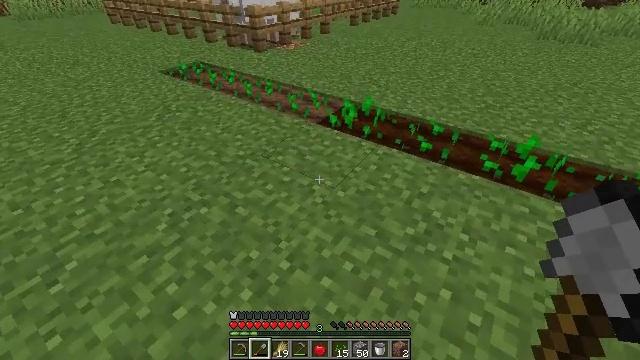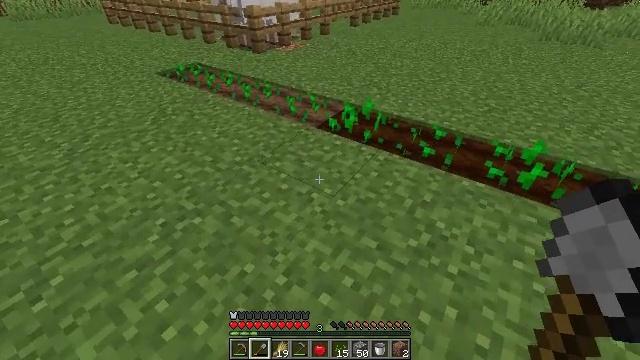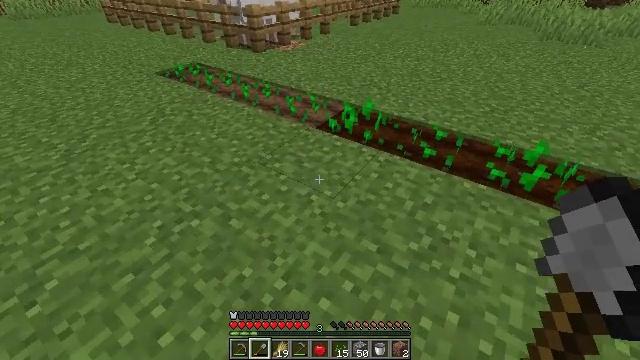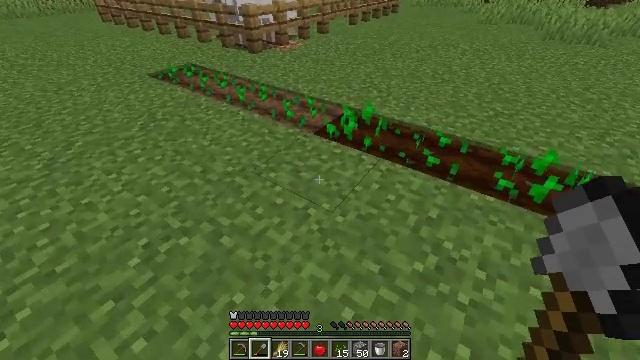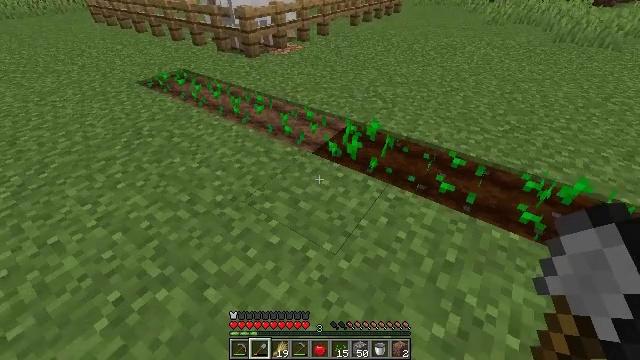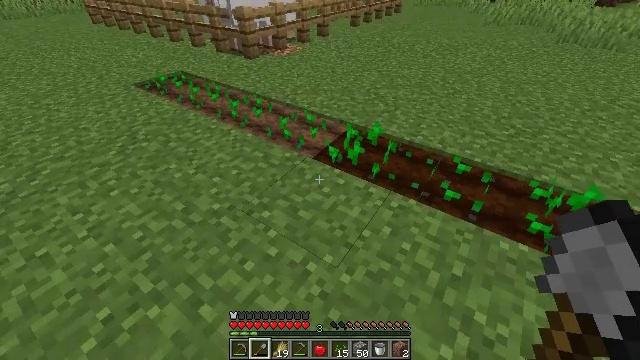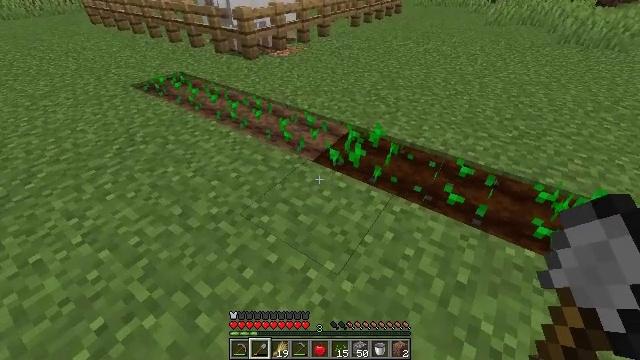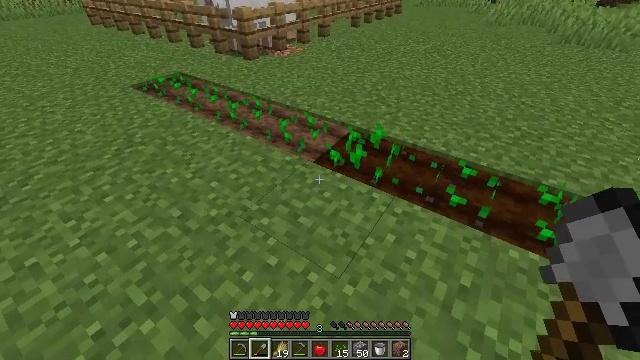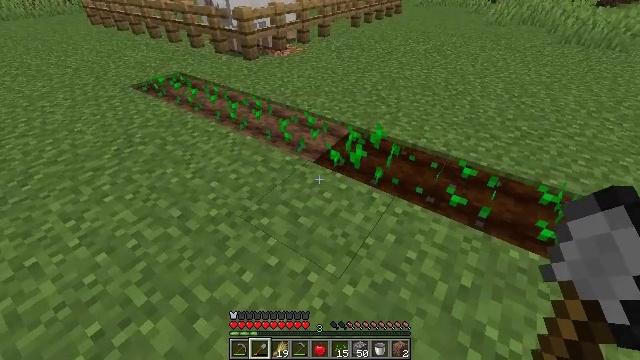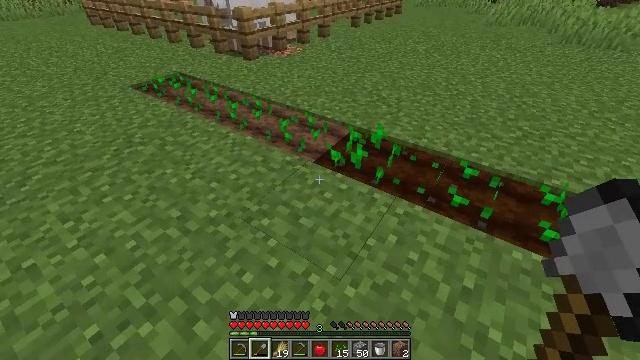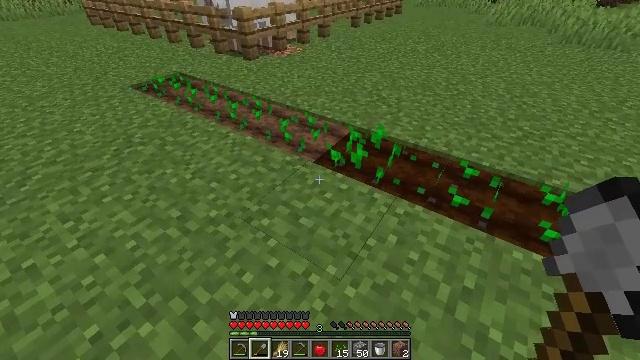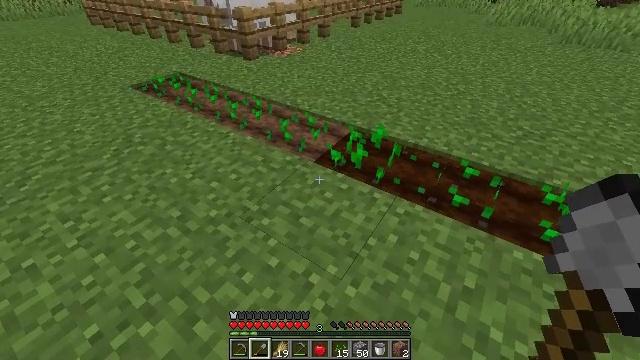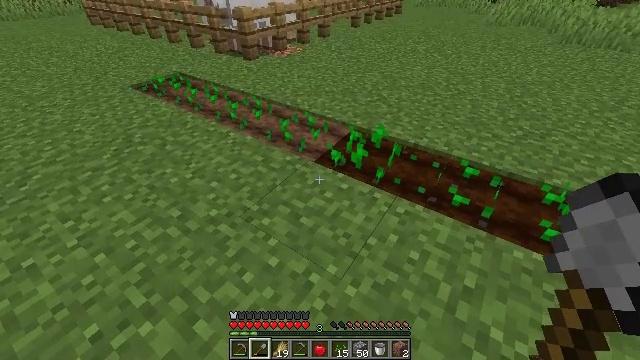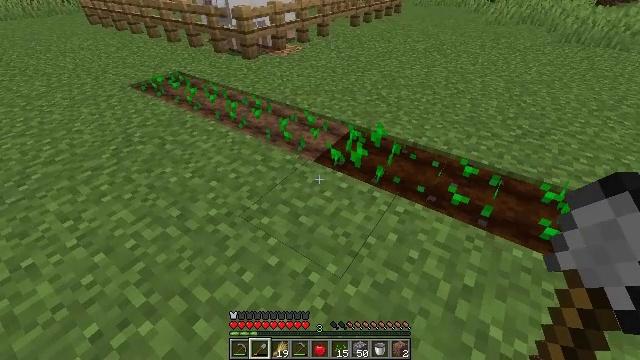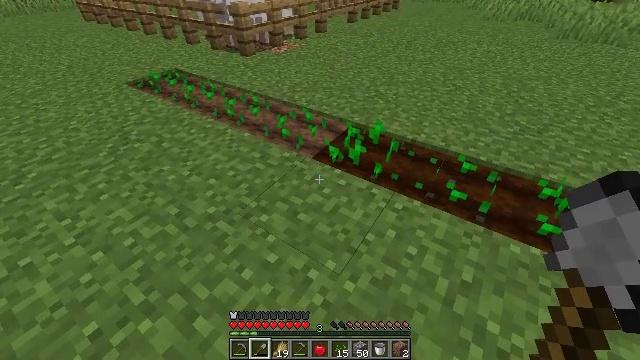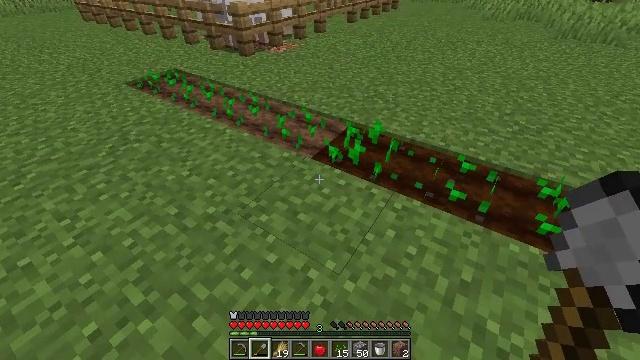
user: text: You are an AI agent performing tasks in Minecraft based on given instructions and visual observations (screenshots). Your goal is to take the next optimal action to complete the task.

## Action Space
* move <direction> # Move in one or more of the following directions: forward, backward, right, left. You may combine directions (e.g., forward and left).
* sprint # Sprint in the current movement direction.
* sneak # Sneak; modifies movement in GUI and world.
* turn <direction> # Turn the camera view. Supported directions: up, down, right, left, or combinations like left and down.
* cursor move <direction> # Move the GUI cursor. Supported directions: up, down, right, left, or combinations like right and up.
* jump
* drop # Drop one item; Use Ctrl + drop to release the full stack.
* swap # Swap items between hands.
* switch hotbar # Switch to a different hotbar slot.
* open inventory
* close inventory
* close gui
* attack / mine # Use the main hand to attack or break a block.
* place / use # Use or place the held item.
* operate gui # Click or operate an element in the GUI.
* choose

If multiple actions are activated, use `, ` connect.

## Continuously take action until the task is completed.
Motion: motion action
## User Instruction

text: Gather wheat by left-clicking on it.
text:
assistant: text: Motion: move forward
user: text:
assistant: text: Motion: move forward
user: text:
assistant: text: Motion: move forward
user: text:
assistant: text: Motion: move forward
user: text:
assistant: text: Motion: no_op
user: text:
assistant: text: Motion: no_op
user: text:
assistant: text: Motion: no_op
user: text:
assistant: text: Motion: no_op
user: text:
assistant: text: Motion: no_op
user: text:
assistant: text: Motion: no_op
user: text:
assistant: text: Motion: no_op
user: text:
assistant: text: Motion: no_op
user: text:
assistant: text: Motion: no_op
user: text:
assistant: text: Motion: no_op
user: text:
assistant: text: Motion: no_op
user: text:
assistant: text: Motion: no_op
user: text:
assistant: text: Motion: no_op
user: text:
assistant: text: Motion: no_op
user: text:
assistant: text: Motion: no_op
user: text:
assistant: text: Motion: no_op
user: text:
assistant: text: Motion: no_op
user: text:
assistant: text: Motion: no_op
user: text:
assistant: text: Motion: no_op
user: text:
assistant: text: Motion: no_op
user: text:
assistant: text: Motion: no_op
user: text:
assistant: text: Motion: no_op
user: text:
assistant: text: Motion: no_op
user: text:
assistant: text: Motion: turn right
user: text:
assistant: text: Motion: turn right and up
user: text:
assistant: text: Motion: turn right and up